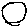
Label: circle